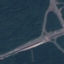
Land use / land cover: Highway